Question: I am completely new to android. The EditText is not showing up in the graphical layout.
'''
<?xml version="1.0" encoding="utf-8"?>
<LinearLayout xmlns:android="http://schemas.android.com/apk/res/android"
android:layout_width="match_parent"
android:layout_height="match_parent"
android:orientation="vertical" >
<EditText
android:layout_width="fill_parent"
android:layout_height="wrap_content"
android:inputType="text"
android:ems="10"
/>
</LinearLayout>
'''
There is also a little yellow underline after ''. When I put my mouse cursor on it, it says nothing. I couldn't find the answer I was looking for. The graphical layout looks less brighter than the original, and is as follows:

And no I haven't run the program yet. Plz.
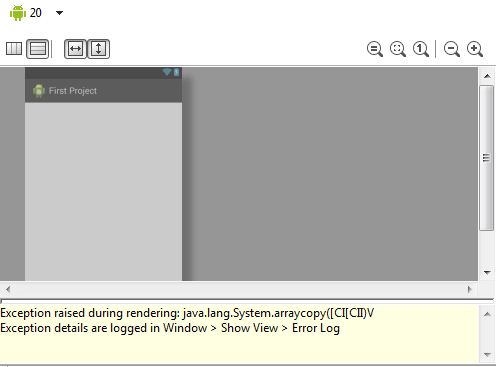
Answer: Solution from the below link , this problem happened on API 20 ( Android 4.4 W ) I recently have a problem with that but Problem will be solved by changing Android version to use for rendering level form API 20 ( Android 4.4 W ) to API 19 (Android 4.4.2) ( android icon in top right corner of graphical layout ) or update your SDK to Android L ( API 20 L preview )
Ref : <URL>